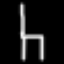
Label: chair